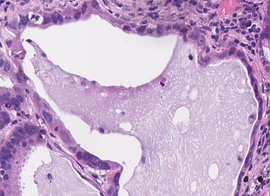
Tumor epithelial tissue: yes
Tumor-associated stroma tissue: yes
Normal tissue: no